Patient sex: M
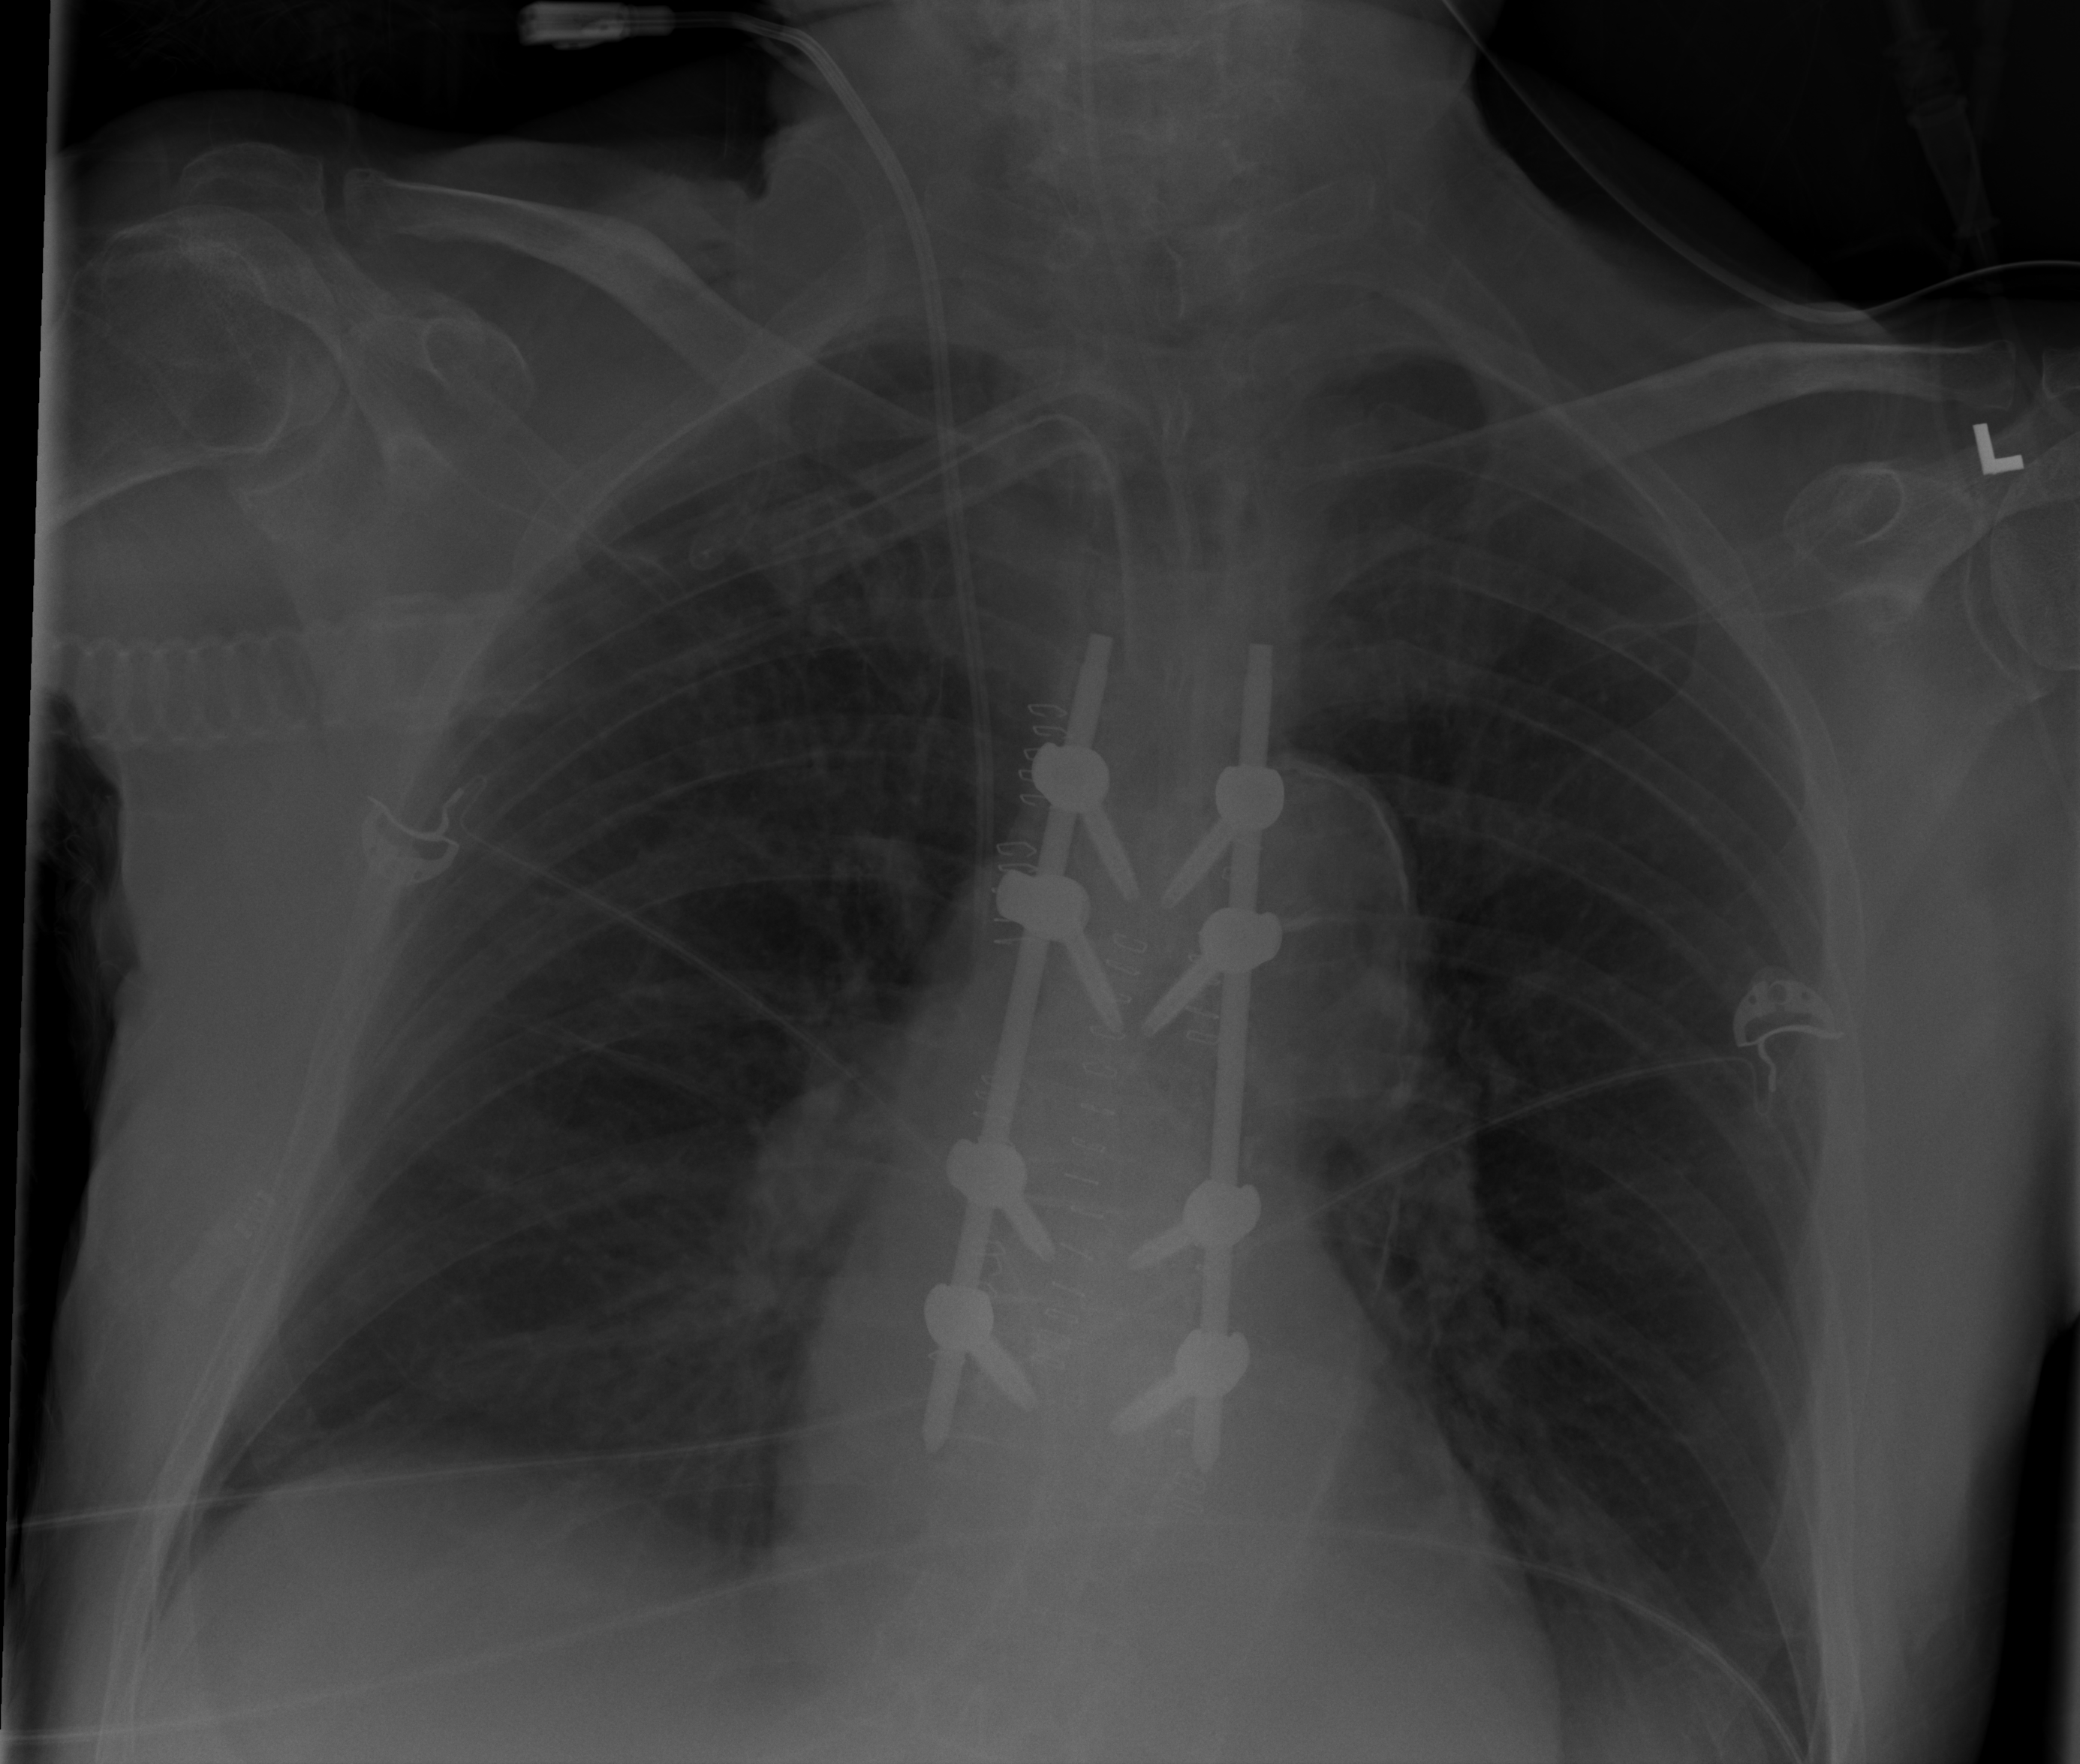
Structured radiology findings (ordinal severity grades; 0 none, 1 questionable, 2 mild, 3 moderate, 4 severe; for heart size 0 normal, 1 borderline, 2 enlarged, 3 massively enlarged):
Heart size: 0
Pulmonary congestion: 0
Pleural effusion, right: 0
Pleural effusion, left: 2
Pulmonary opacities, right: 0
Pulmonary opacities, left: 0
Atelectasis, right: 0
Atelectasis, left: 2